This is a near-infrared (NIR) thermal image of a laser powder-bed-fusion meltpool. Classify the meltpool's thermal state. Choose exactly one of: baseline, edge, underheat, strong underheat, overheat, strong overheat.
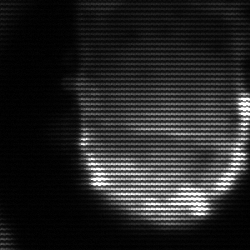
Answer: baseline